Question: I've read and tried <URL> and keep going around in circles.
: The client is sending the model it received, the server builds the complex types as per the classes listed below and sends it to the client, the client sends the exact same model back but model binder will not bind to it.
Using AngularJS posting a complex type containing a list of complex types to my web api. The post body is as follows:

The complex type I'm trying to bind to is:
'''
public class AttendanceSelectTModel
{
public List<AttendanceChildSelectTModel> CA { get; set; }
public List<AttendanceChildSelectTModel> CI { get; set; }
public bool SignIn { get; set; }
public AttendanceSelectTModel() { }
public AttendanceSelectTModel(List<Person> ppl)
{
CA = new List<AttendanceChildSelectTModel>();
CI = new List<AttendanceChildSelectTModel>();
foreach (Person p in ppl)
if (p.Status == Status.SignedIn)
CA.Add(new AttendanceChildSelectTModel(p));
else
CI.Add(new AttendanceChildSelectTModel(p));
}
}
public class AttendanceChildSelectTModel
{
public string Name { get; set; }
public int PId { get; set; }
public string ImgURL { get; set; }
public AttendanceChildSelectTModel() { }
public AttendanceChildSelectTModel(Person user)
{
Name = user.FirstName;
PId = user.PersonId;
ImgURL = user.ImgURL;
}
}
'''
Can you point me in the right direction? Is what I'm trying to do even possible or can I not bind to a list of complex types?
Thanks!
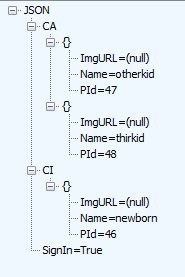
Answer: Unfortunately Model Binder is not able to bind to a complex type containing a list of complex types. My solution was to break the complex type down to a flat list of variables, not great because I was using angularJs. The other solution would be to extend model binder class and handle the data binding manually.